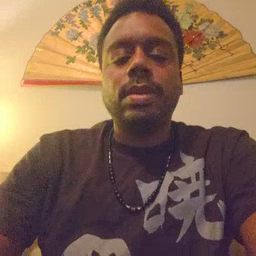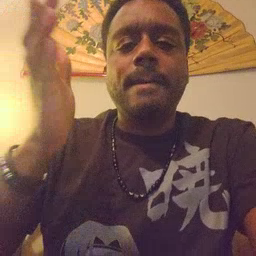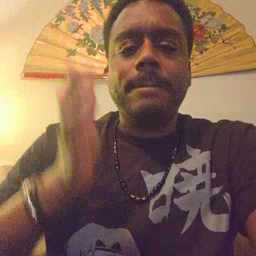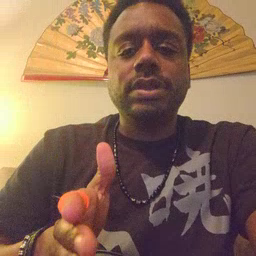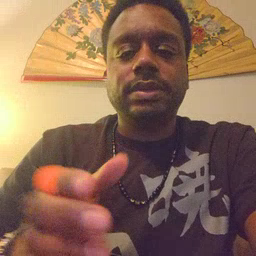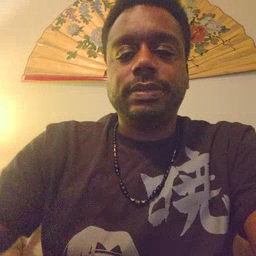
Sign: person